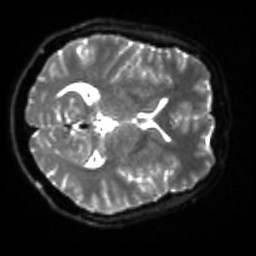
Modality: sbref
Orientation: axial
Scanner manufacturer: siemens
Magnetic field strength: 3 T
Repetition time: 4 s
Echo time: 0.0594 s